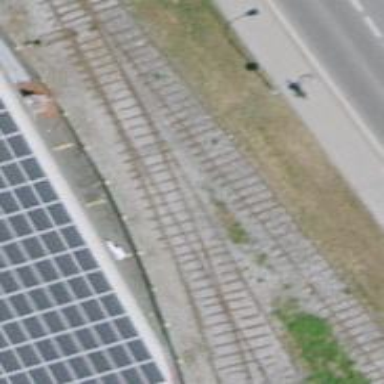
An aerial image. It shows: Railway switch.